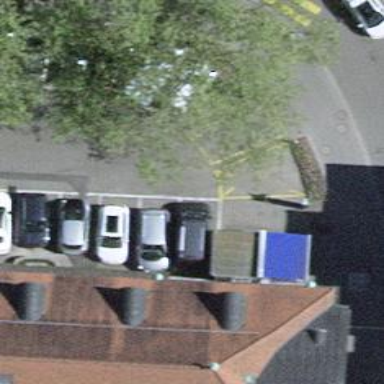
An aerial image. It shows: Car-sharing service available at this location.